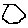
Label: hexagon